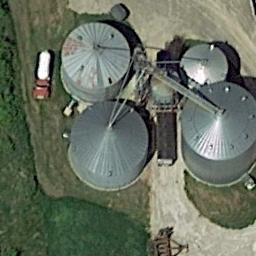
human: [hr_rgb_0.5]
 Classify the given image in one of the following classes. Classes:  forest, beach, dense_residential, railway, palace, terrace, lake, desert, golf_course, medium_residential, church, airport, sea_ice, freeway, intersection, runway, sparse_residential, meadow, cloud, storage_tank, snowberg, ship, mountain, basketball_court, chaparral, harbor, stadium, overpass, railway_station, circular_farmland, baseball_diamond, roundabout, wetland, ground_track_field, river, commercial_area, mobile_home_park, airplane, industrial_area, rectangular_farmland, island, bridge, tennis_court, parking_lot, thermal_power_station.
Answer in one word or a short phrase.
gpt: storage_tank